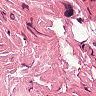
Metastatic tissue present: no